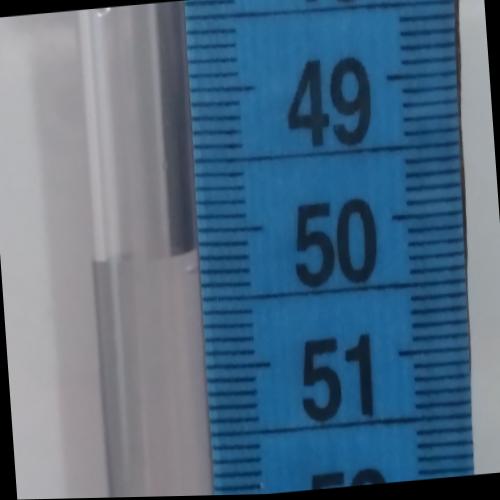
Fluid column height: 50.1 cm